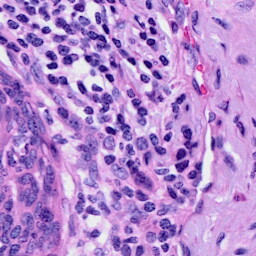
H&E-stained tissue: Cervix